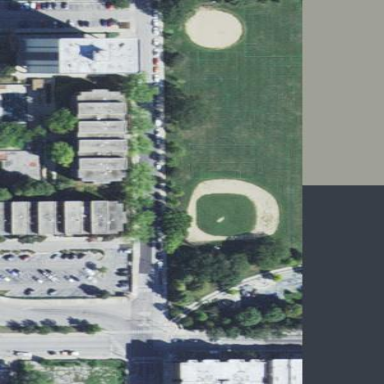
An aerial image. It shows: Baseball pitch for leisure land activities.